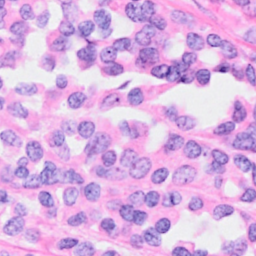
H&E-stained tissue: Breast